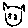
Label: cat